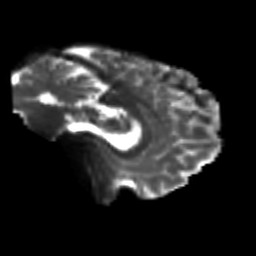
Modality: T2w
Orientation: sagittal
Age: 24
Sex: male
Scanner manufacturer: siemens
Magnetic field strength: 3 T
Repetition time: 3.5 s
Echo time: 0.113 s